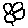
Label: flower